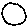
Label: circle